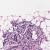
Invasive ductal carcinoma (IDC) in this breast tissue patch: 1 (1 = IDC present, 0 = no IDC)